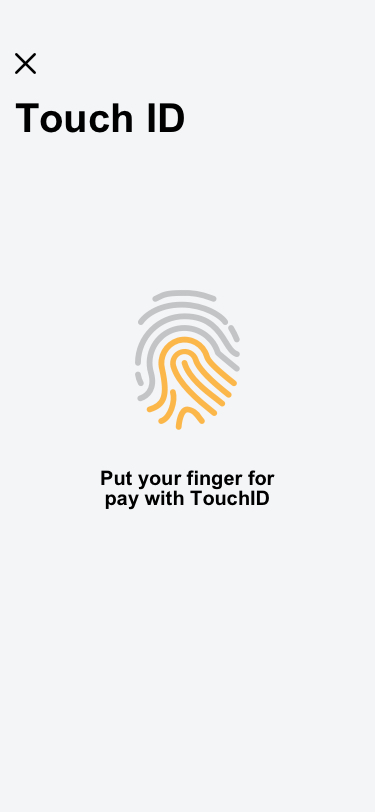
Text in this UI design:
Touch ID
Put your finger for pay with TouchID